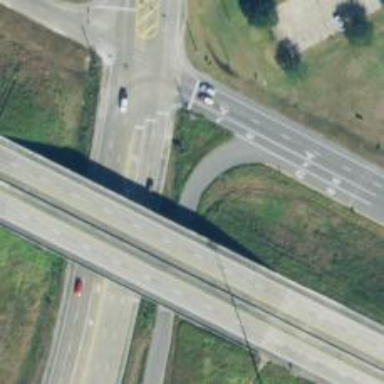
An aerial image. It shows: Secondary link road.